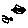
Label: car